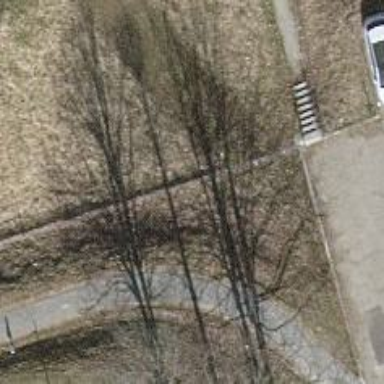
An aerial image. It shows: Fence.